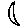
Label: moon